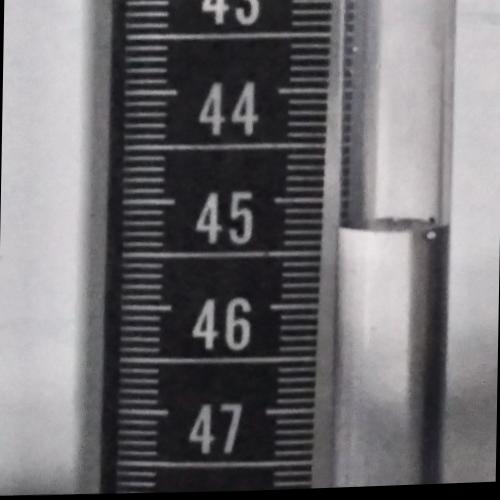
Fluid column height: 45.3 cm